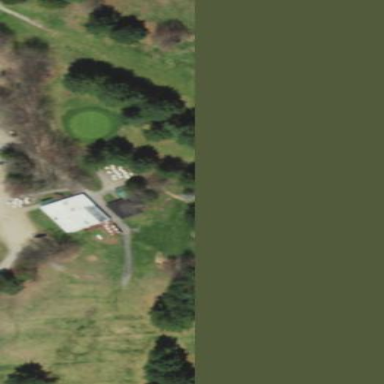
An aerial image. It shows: Rough area in golf course.